Acute ischemic stroke brain MRI, CoRegistered space, volume 128x128x25, slice 16 of 25.
ADC (apparent diffusion coefficient): 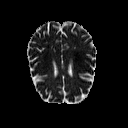
Tmax (time-to-maximum): 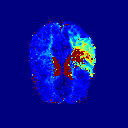
MTT (mean transit time): 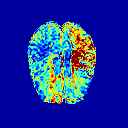
rCBF (relative cerebral blood flow): 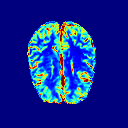
rCBV (relative cerebral blood volume): 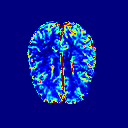
TTP (time-to-peak): 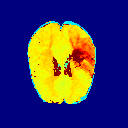
Final infarct lesion volume (90-day follow-up ground truth): 124 voxels